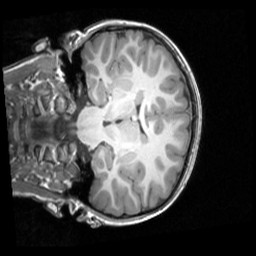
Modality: T1w
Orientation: coronal
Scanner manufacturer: siemens
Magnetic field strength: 3 T
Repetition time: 2 s
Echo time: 0.00262 s